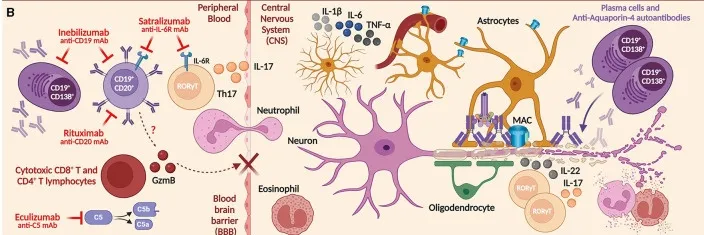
(A) Main findings of the clinical history until deep vein thrombosis (DVT)/pulmonary thromboembolism (PTE) outcome.
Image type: pathology (giemsa)